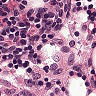
Metastatic tissue present: no